Interaction volume radius: 5 \u00c5
Interaction volume height: 25 \u00c5
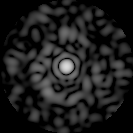
Disorder parameter: 0.8063